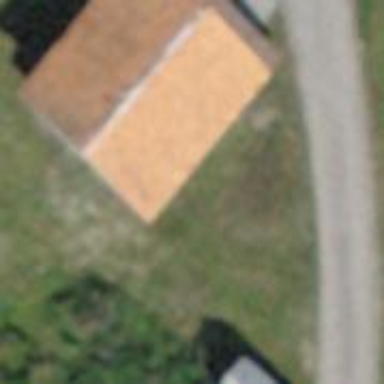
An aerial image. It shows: Rural barn.